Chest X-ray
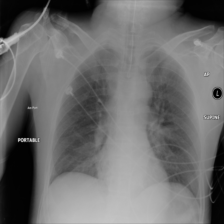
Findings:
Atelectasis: positive
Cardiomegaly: negative
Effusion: negative
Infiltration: negative
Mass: negative
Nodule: negative
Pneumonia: negative
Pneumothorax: negative
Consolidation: negative
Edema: negative
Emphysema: negative
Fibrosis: negative
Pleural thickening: negative
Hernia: negative